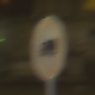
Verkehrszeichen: VerbotFuerKraftfahrzeugeUeberDreiKommaFuenfTonnen
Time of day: Night
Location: Outdoor (Urban)
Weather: Clear
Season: NotSpecified
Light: Artificial